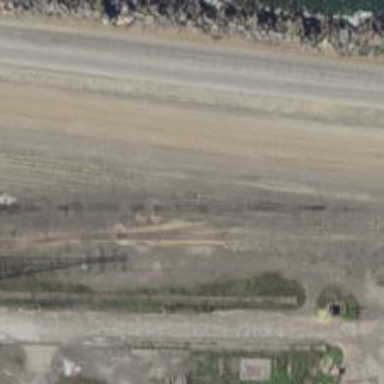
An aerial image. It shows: Railway spur service.